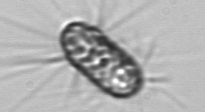
Label: Corethron_hystrix